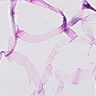
Metastatic tissue present: no